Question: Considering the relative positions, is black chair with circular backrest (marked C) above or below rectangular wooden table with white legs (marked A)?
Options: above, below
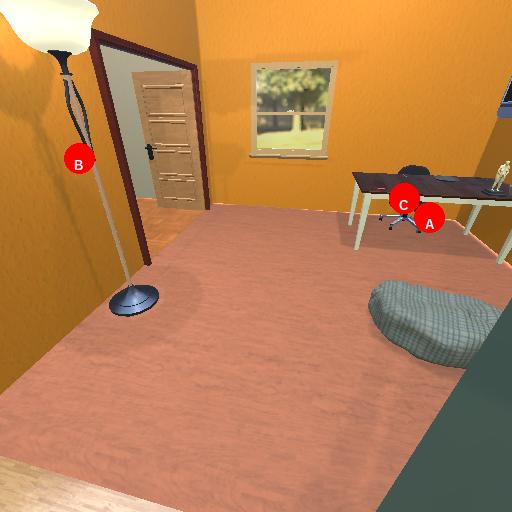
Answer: above